Question: I am trying to simplify google map layout by using custom styles. One issue I cannot get around is that building interiors are being displayed. For example, the Time Warner Building in NYC:

Here is the code that will generate a simplified map of the example:
'''
<!DOCTYPE html>
<html>
<head>
<meta name="viewport" content="width=device-width, initial-scale=1.0, user-scalable=no">
<meta charset="utf-8">
<style>
html, body, #map_canvas {
margin: 0;
padding: 0;
height: 100%;
}
</style>
<script src="https://maps.googleapis.com/maps/api/js?v=3.exp&sensor=false"></script>
<script>
var map;
function initialize() {
var mapOptions = {
zoom: 18,
center: new google.maps.LatLng(40.7681, -73.9819),
mapTypeId: google.maps.MapTypeId.ROADMAP
};
map = new google.maps.Map(document.getElementById('map_canvas'),
mapOptions);
var styles = [
{
"featureType": "poi",
"stylers": [
{ "visibility": "off" }
]
},{
"featureType": "landscape",
"stylers": [
{ "visibility": "off" }
]
},{
"featureType": "transit",
"stylers": [
{ "visibility": "off" }
]
}
]
;
map.setOptions({styles: styles});
}
google.maps.event.addDomListener(window, 'load', initialize);
</script>
</head>
<body>
<div id="map_canvas"></div>
</body>
</html>
'''
If I turn the visibility of "all" features, the building interior does go away along with everything else. However, I have been unable to figure out how to make the interior disappear.
Any help greatly appreciated!
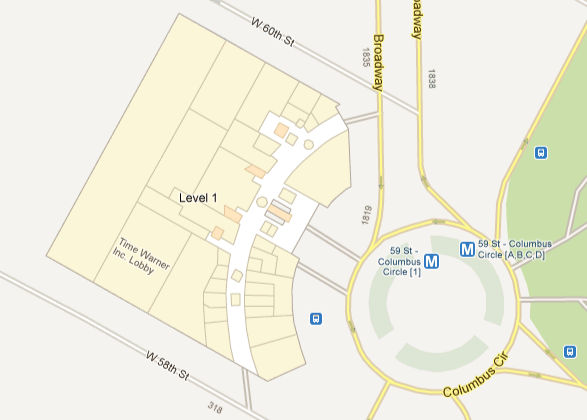
Answer: Figured out the answer. You turn off all POI and then turn on only what you want to display.
Here is the styler to make the building interiors (and everything else) to not appear:
'''
var styles = [
{"stylers": [
{ "visibility": "off" },
]},
{
"featureType": "road",
"stylers": [
{ "visibility": "on" }
]
}];
'''